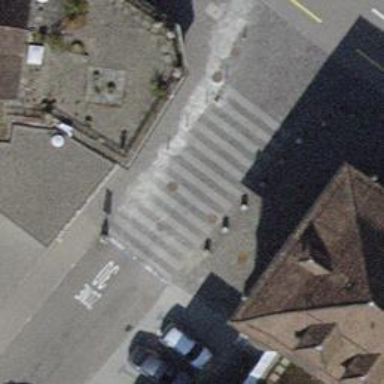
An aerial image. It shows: Bollard.